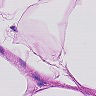
Metastatic tissue present: no